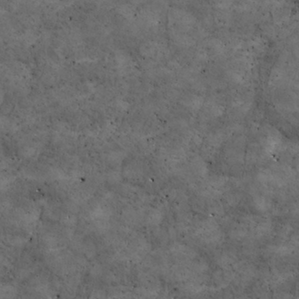
Label: non_frost